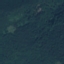
Label: Forest